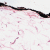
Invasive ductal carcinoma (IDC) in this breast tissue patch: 0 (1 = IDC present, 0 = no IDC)